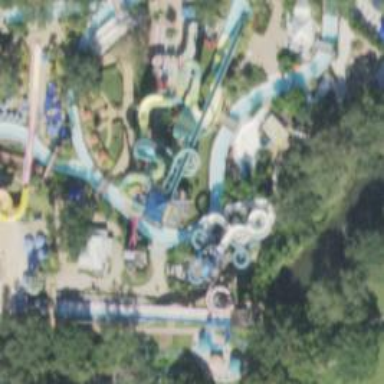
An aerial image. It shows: Water slide attraction.